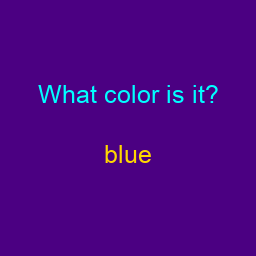
Color: gold
Color name shown: blue
Background color: indigo
Question text color: cyan